Question: Can someone tell me how to obtain this ligatures? It is a specific font or a settings configuration?

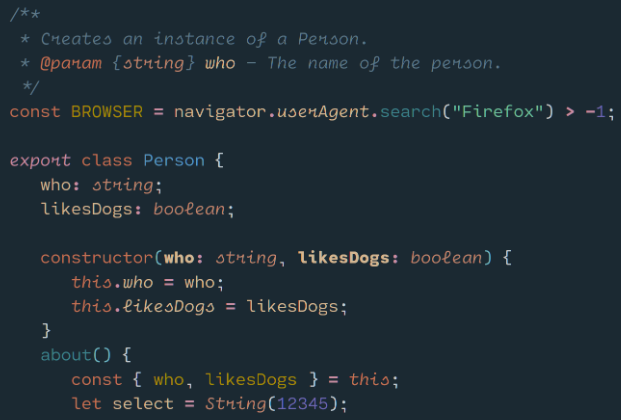
Answer: this font named Operator Thin Italic
it is very expensive like may be 400 USD
take a look <URL>
use Fira Code